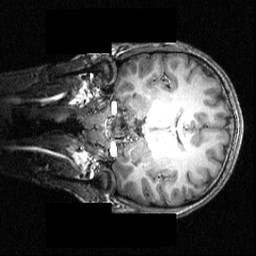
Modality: T1w
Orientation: coronal
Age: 20
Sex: male
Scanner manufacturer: siemens
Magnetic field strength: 3.951 T
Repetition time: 1.5 s
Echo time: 0.00335 s